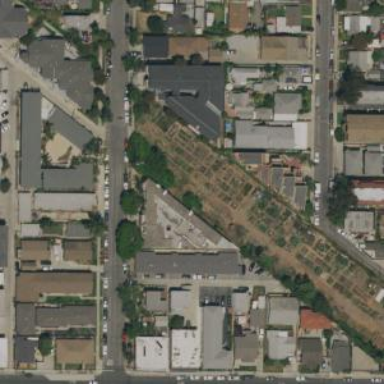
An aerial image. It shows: Community garden providing leisure land.